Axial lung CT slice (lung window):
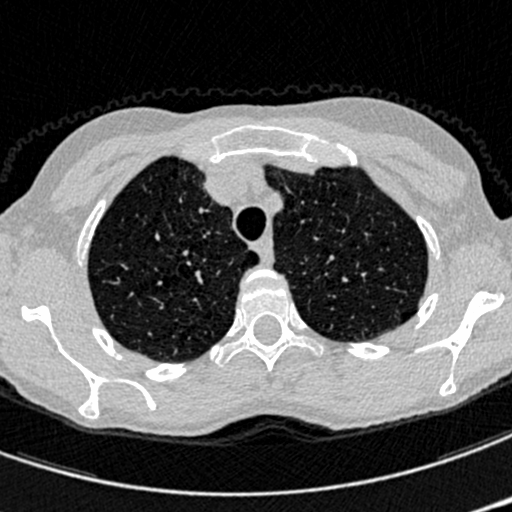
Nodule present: no